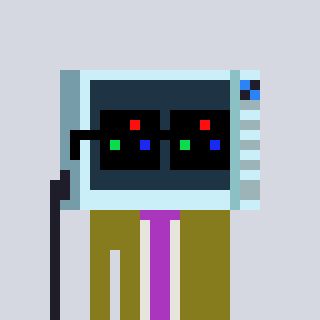
a pixel art character with square black sunglasses, a microwave-shaped head and a gunk-colored body on a cool background